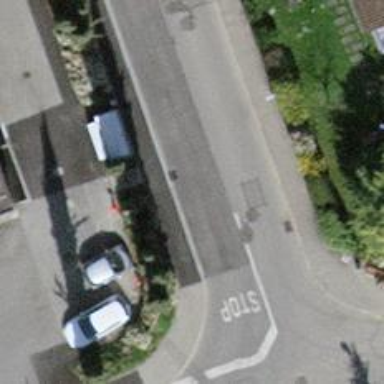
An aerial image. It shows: Public transport stop position.